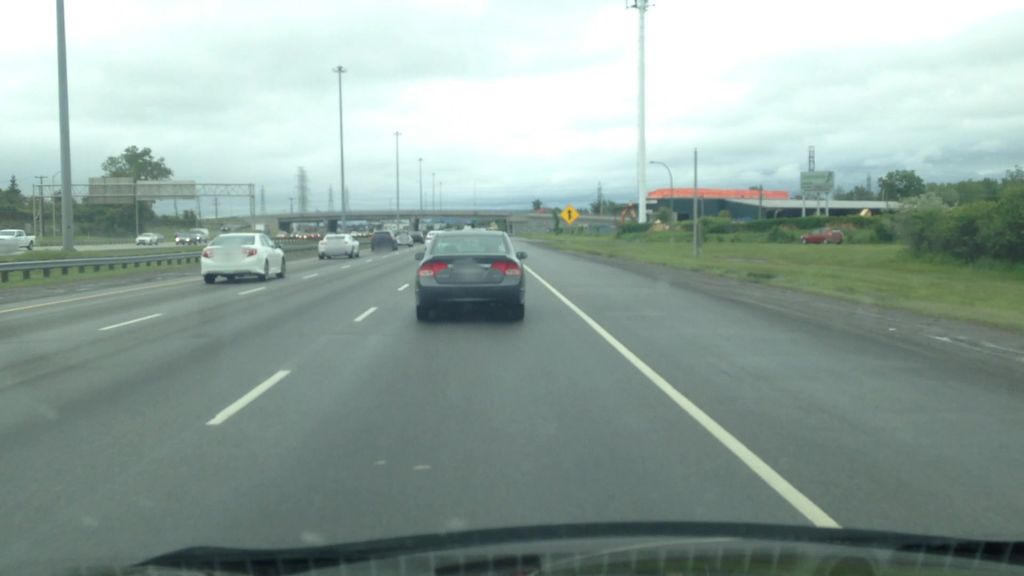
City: montreal